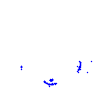
Particle: pion